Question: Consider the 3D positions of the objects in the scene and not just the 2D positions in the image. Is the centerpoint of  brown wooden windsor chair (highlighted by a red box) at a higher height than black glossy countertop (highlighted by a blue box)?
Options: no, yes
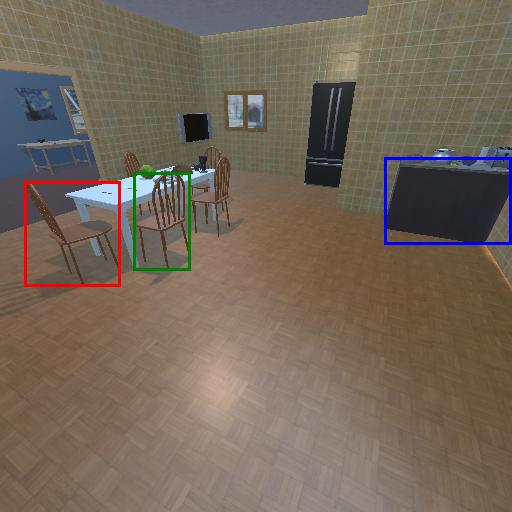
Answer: no